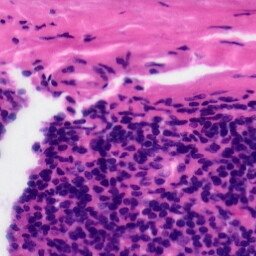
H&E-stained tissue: Tonsil